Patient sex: M
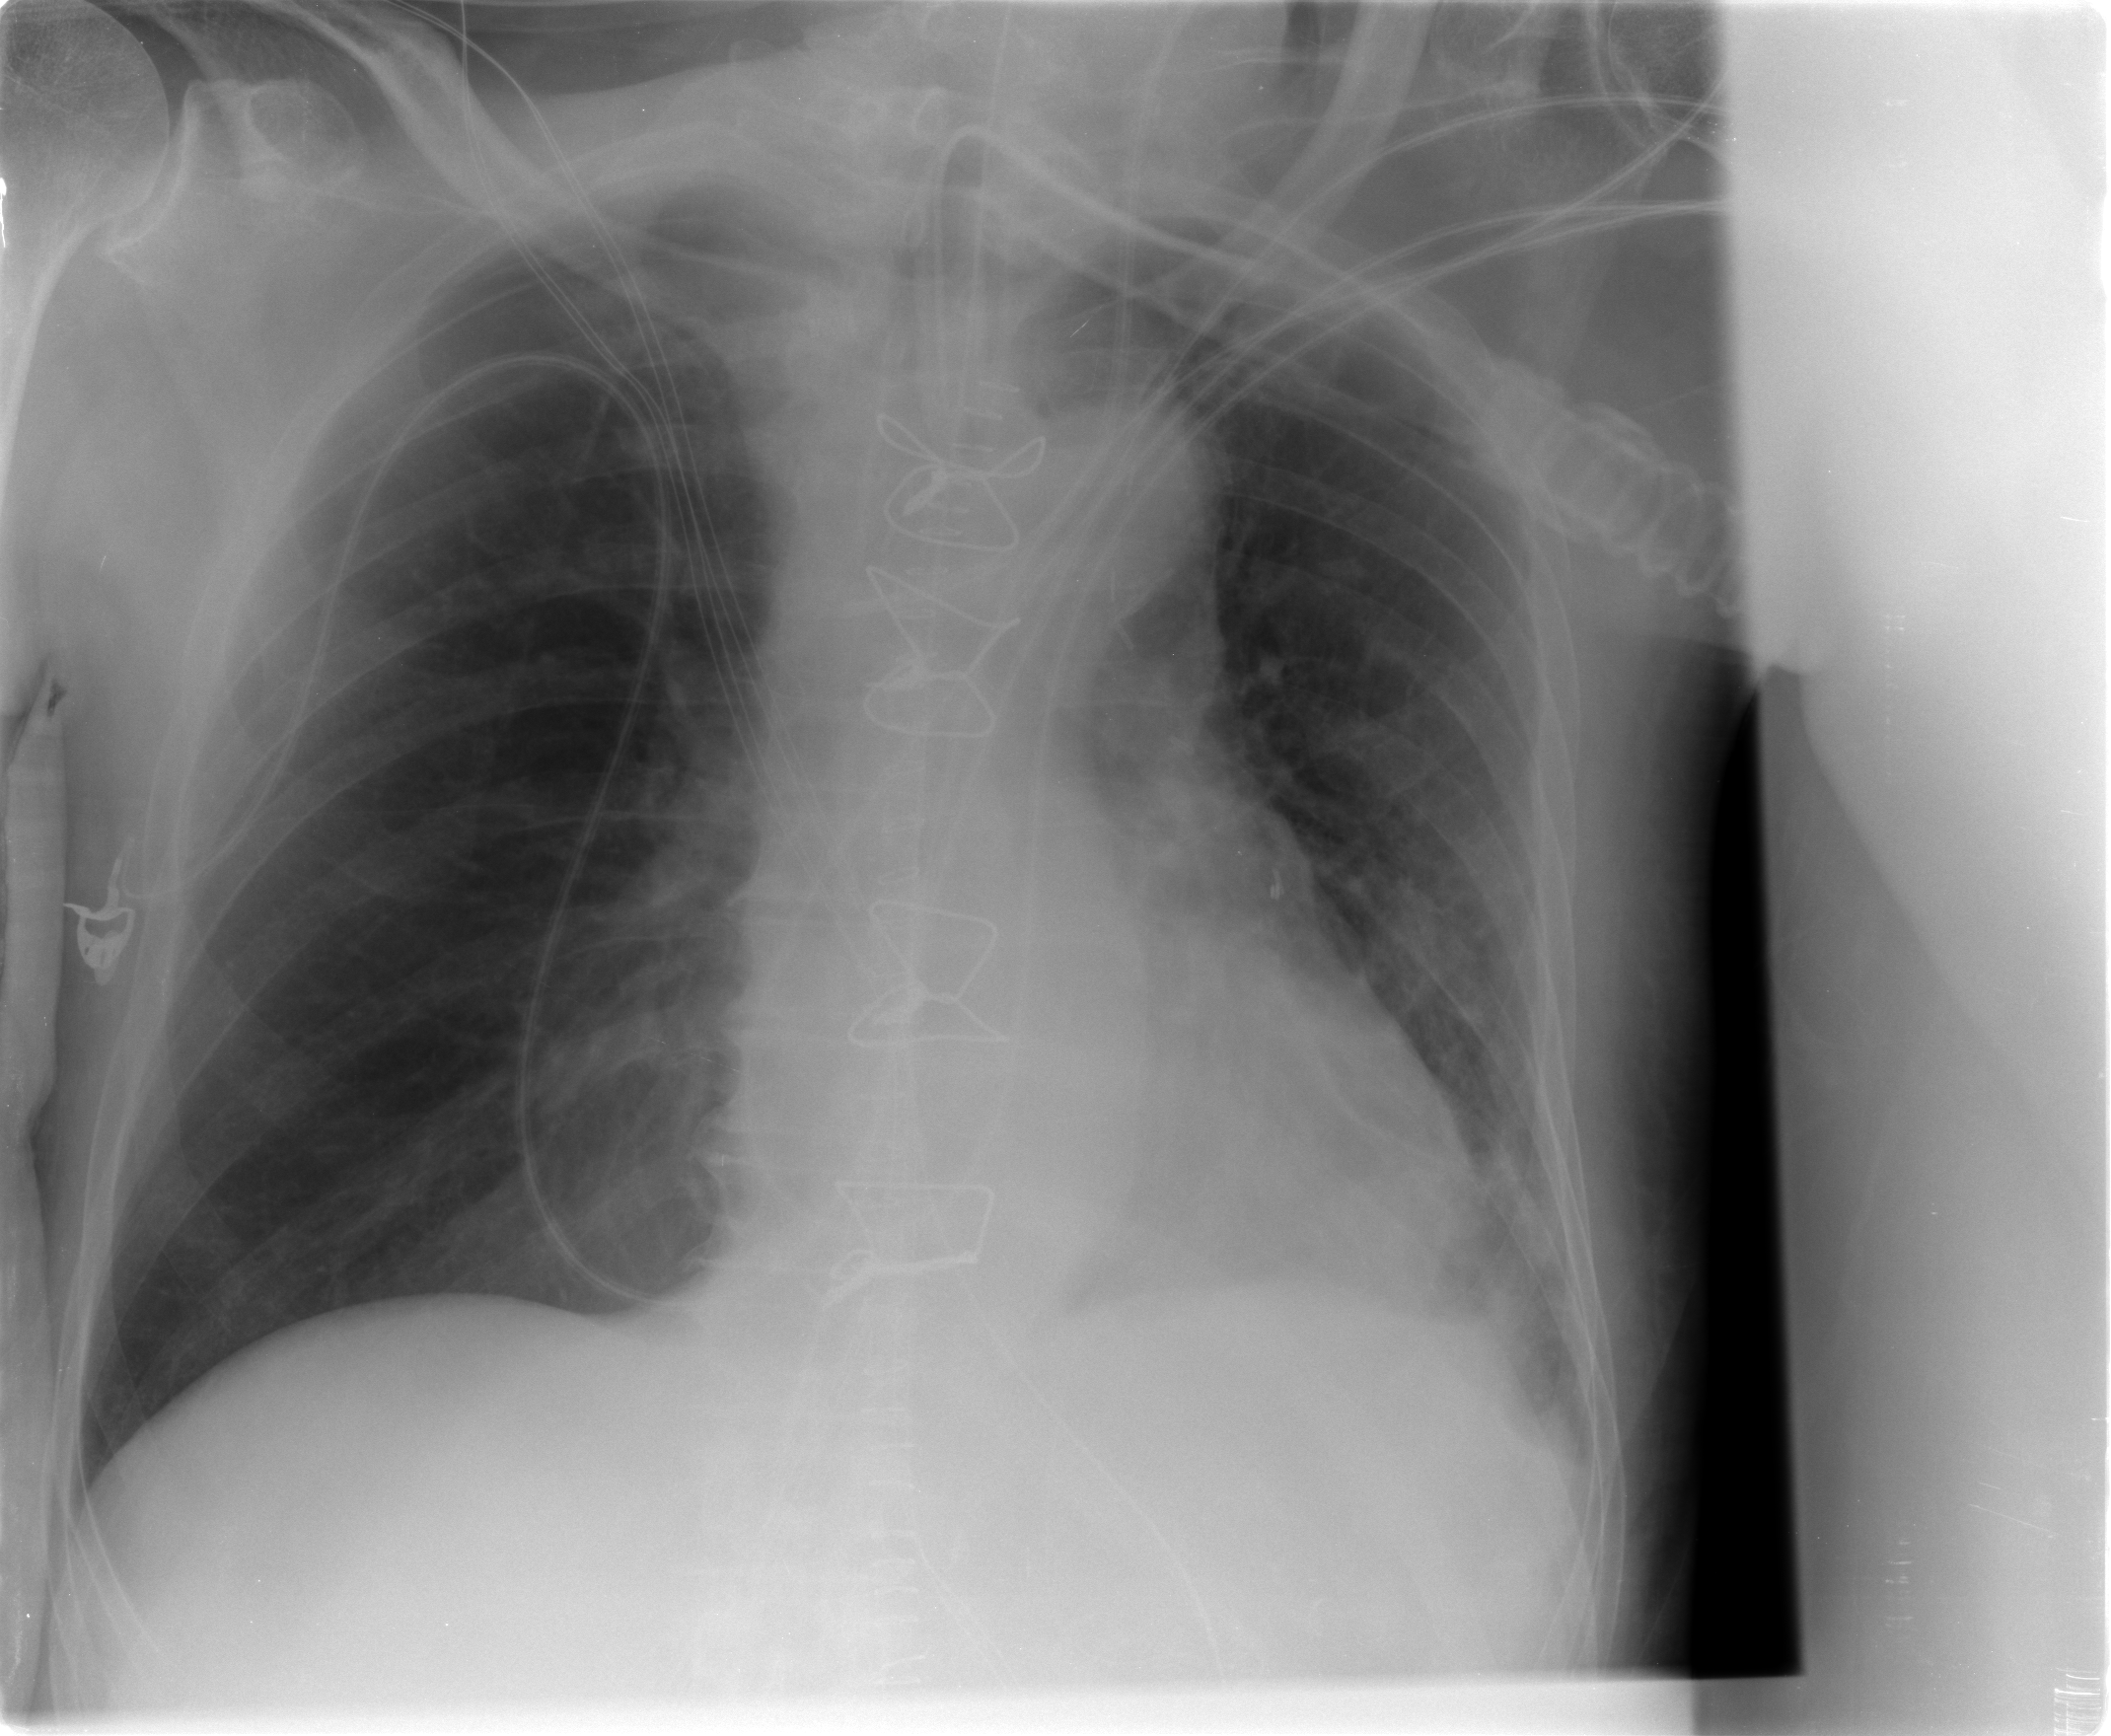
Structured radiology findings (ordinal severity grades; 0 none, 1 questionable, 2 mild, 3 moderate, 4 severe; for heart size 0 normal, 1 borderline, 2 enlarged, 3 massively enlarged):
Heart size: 2
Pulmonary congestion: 2
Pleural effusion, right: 2
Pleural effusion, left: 2
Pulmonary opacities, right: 0
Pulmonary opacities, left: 2
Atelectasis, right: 1
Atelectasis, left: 2